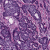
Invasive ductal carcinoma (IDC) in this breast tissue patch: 1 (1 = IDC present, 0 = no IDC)